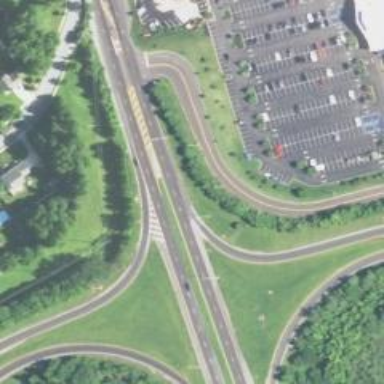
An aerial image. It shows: Junction.